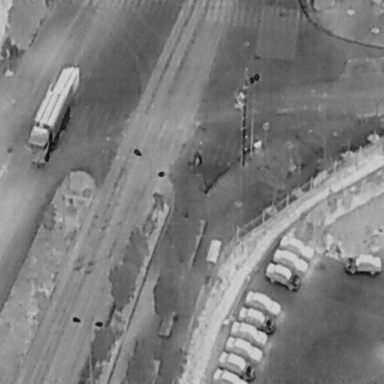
There are 12 objects shown in the infrared image, including an OtherVehicle, a Bicycle, and ten Cars.